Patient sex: M
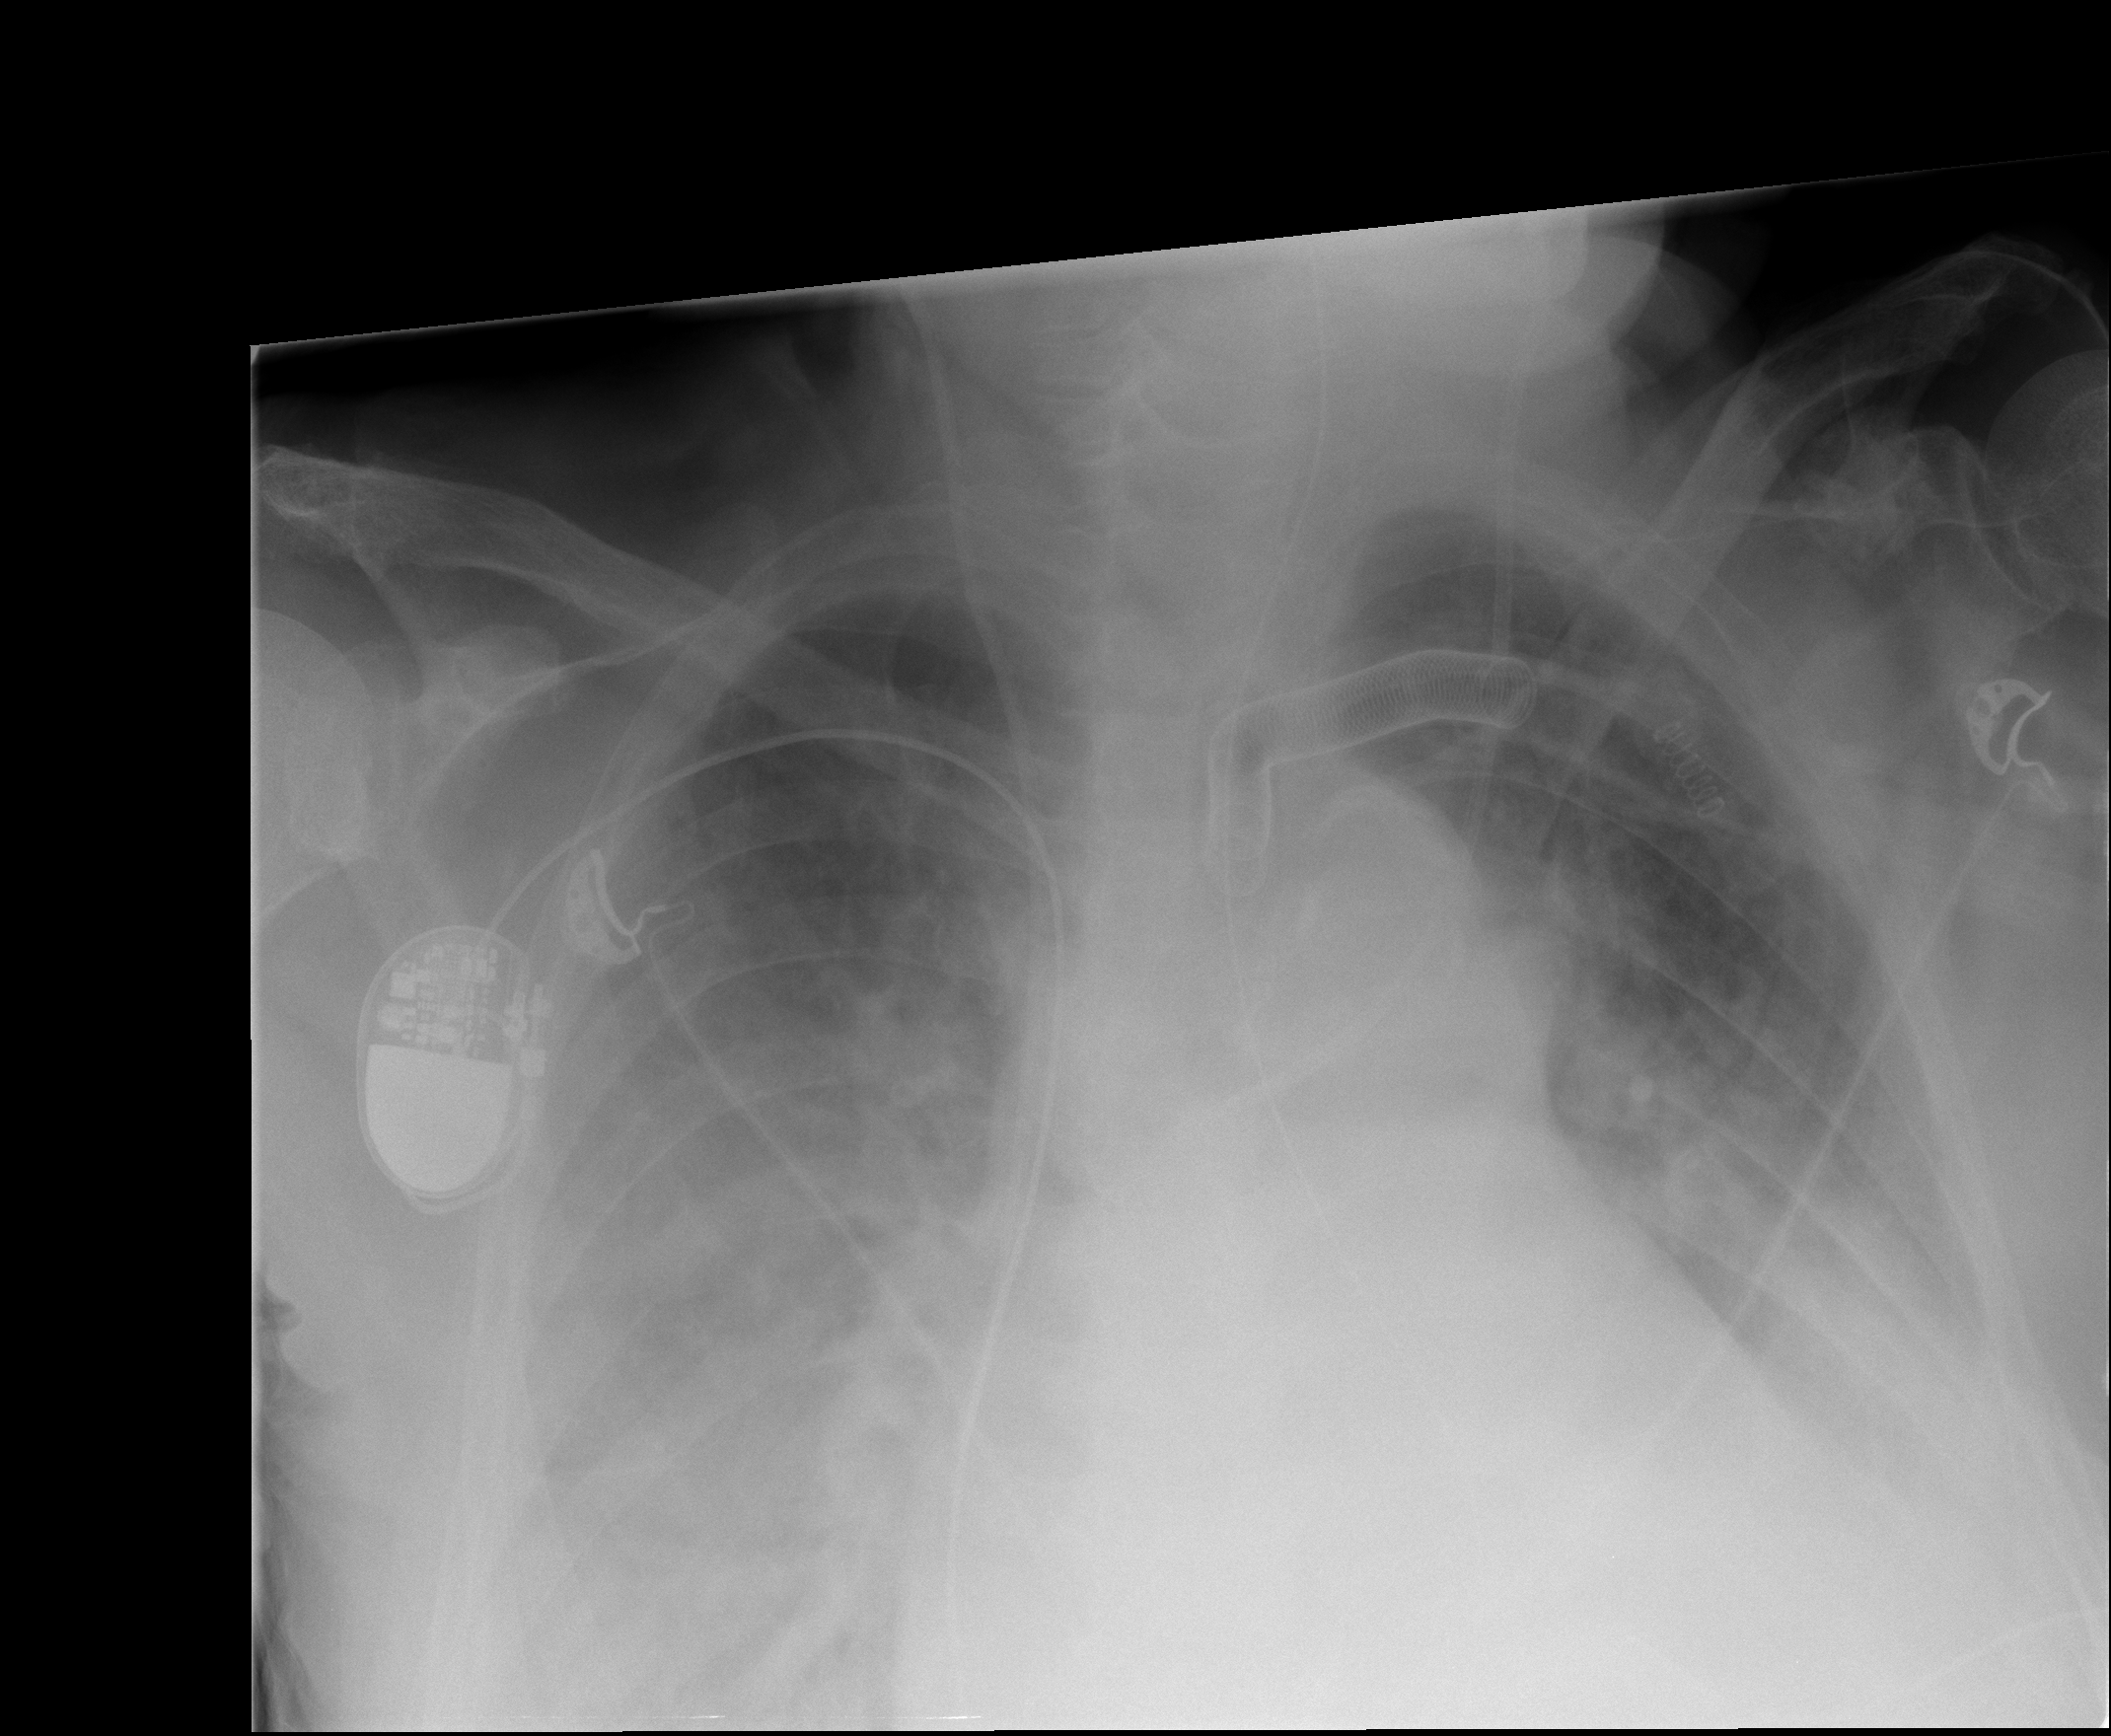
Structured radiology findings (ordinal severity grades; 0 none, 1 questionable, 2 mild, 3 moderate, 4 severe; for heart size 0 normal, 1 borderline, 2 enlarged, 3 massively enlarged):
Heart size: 2
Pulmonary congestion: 2
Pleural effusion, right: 3
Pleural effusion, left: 2
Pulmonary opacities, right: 0
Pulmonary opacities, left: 0
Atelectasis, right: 2
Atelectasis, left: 2